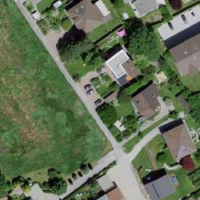
EUNIS habitat code: 55
Species observed at this site:
Datura stramonium